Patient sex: M
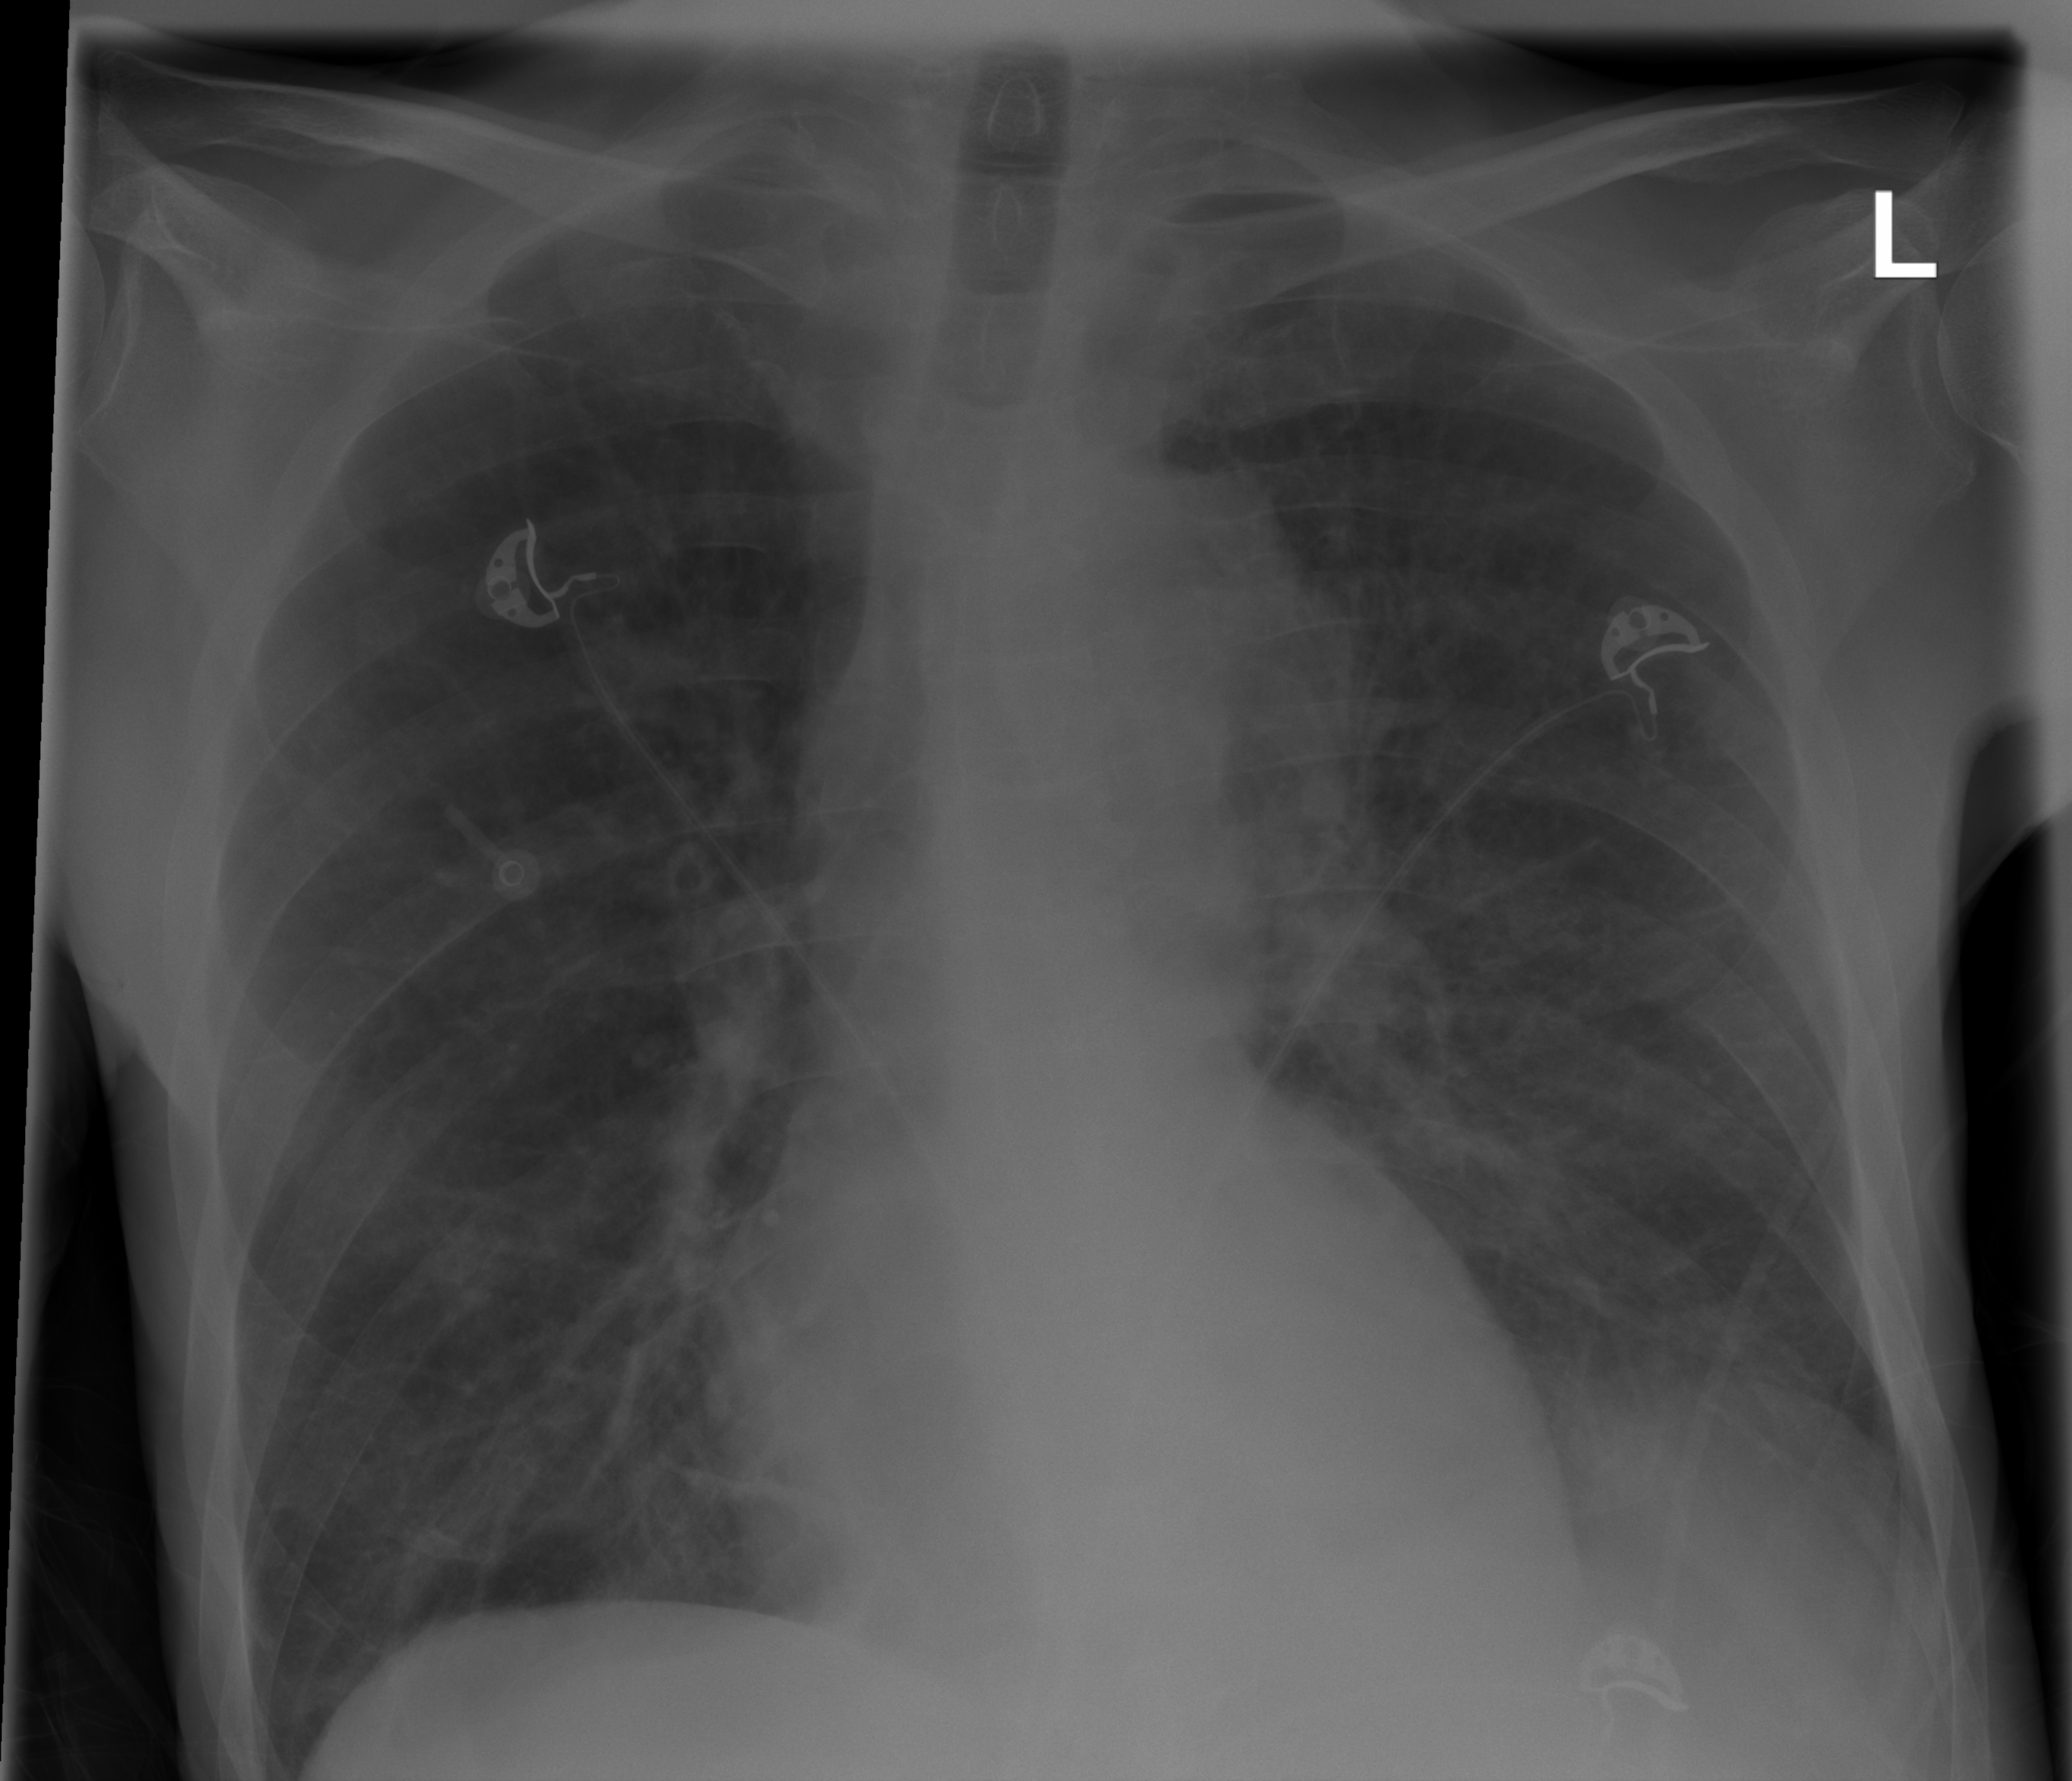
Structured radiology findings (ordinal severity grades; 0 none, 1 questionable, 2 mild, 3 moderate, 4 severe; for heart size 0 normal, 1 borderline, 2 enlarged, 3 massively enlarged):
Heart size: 0
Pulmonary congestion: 2
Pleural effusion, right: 0
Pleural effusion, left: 1
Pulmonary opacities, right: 0
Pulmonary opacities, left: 2
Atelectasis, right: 2
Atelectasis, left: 2